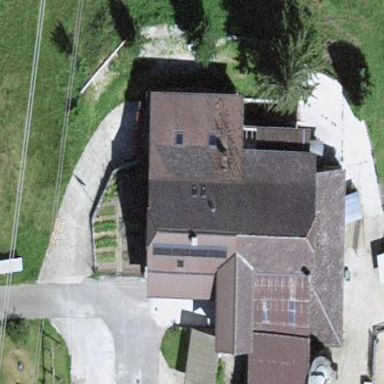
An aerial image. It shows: Farm building.